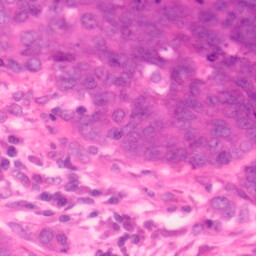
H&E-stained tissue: Colon